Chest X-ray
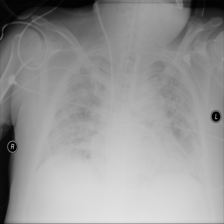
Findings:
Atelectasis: negative
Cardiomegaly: negative
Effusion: negative
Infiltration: negative
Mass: negative
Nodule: negative
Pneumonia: negative
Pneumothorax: negative
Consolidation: negative
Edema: negative
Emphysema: negative
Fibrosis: negative
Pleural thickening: negative
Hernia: negative